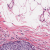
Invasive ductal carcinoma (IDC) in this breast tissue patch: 1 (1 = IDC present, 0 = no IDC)